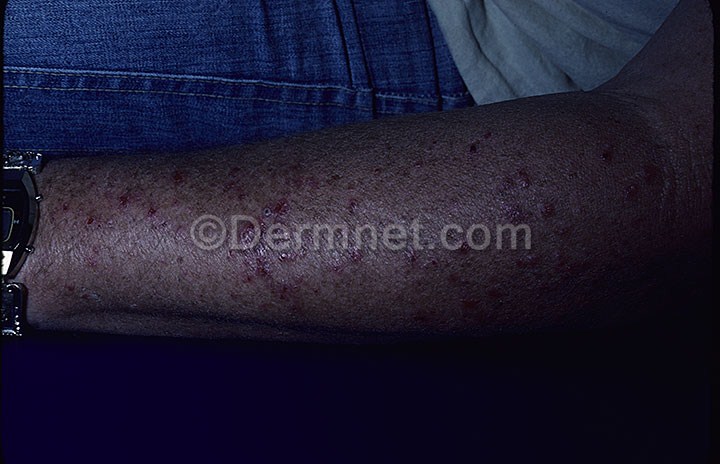
Disease: Exanthems and Drug Eruptions